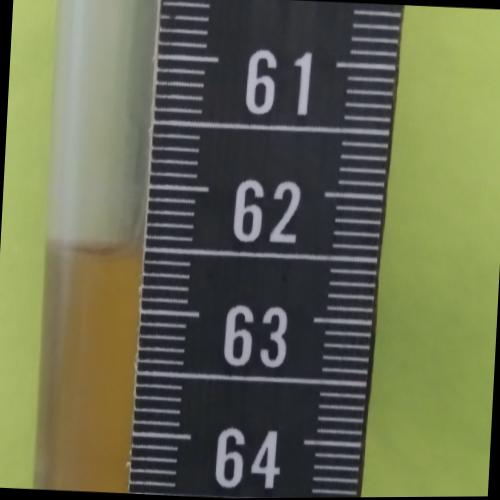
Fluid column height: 62.5 cm